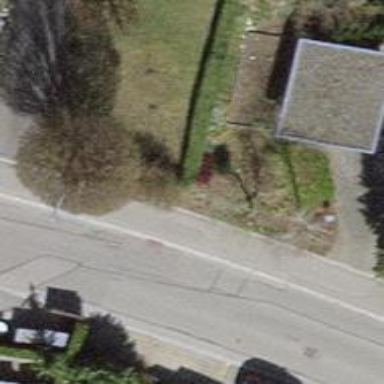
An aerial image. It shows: Sidewalk along the footway.